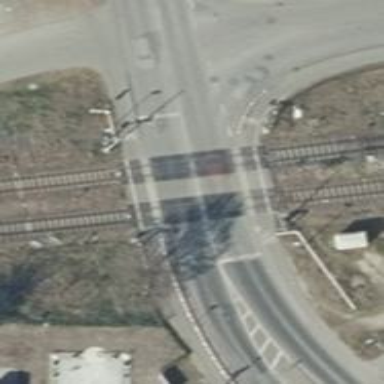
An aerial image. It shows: Level crossing with lights and saltire barrier.